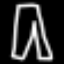
Label: pants